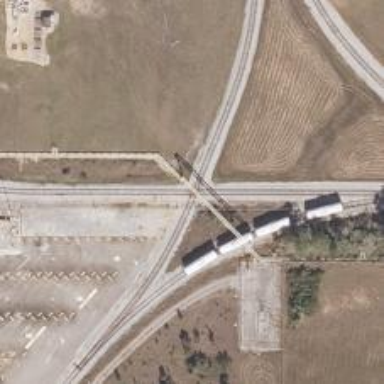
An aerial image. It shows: Railway crossing.